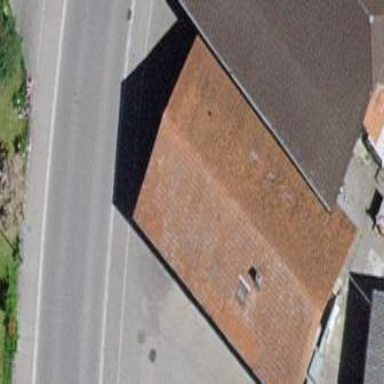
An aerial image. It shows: Garage building.